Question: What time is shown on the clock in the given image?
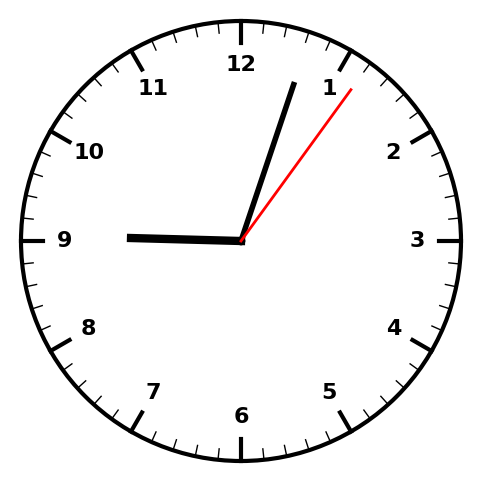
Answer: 09:03:06